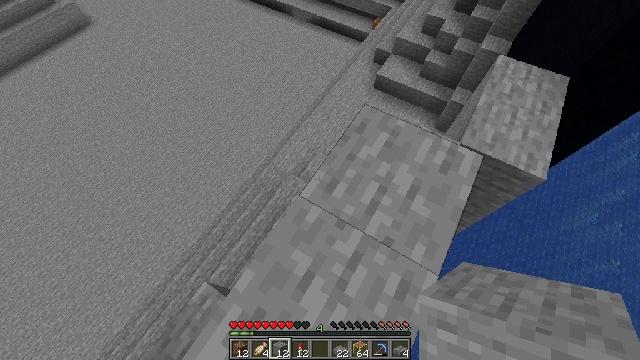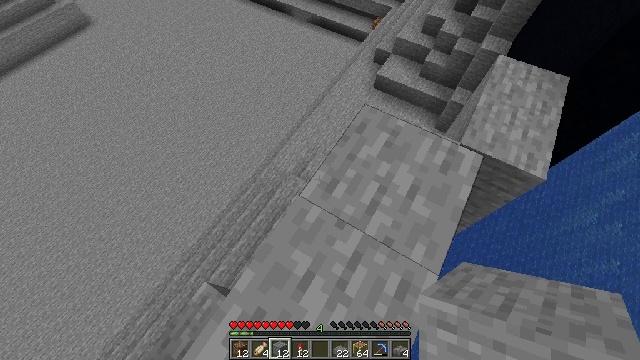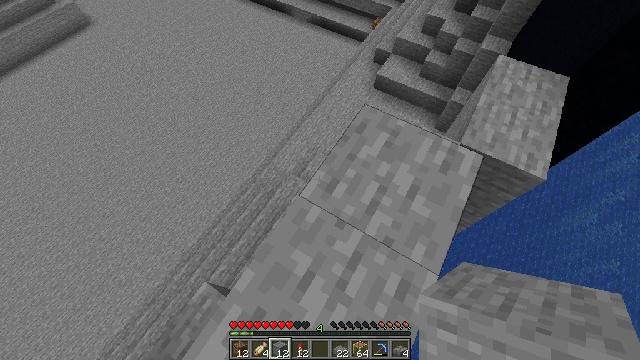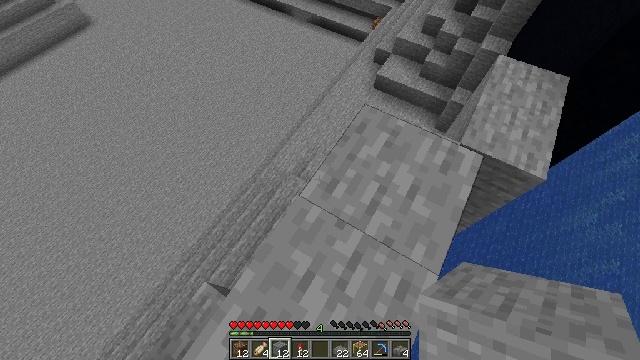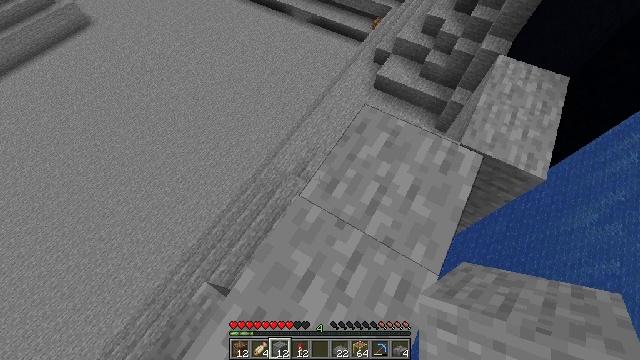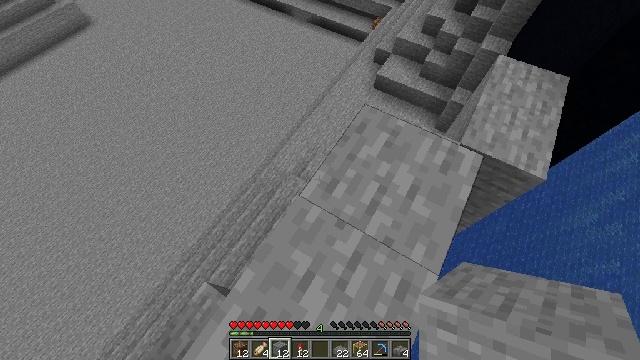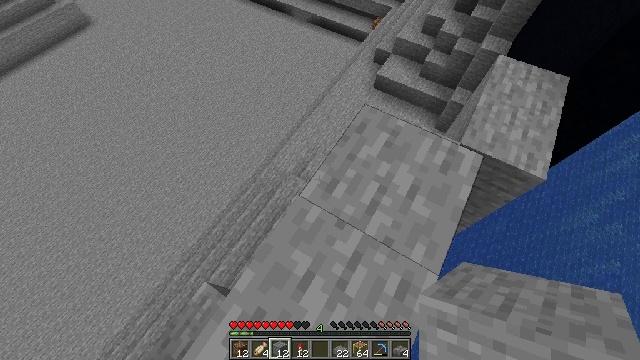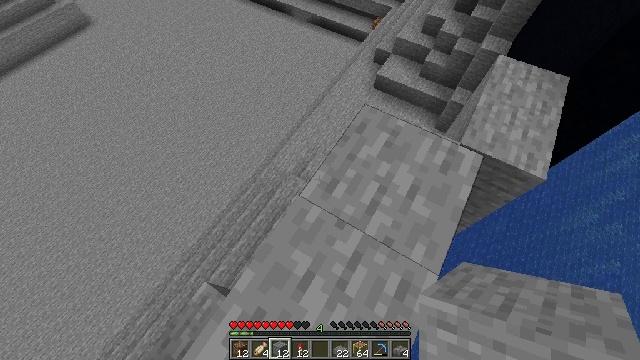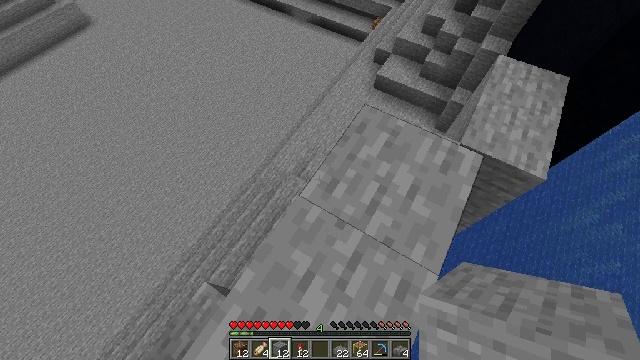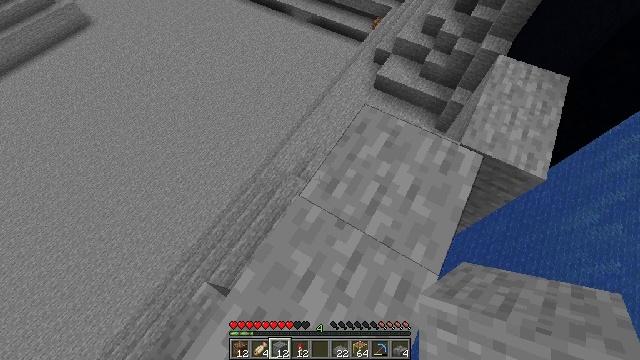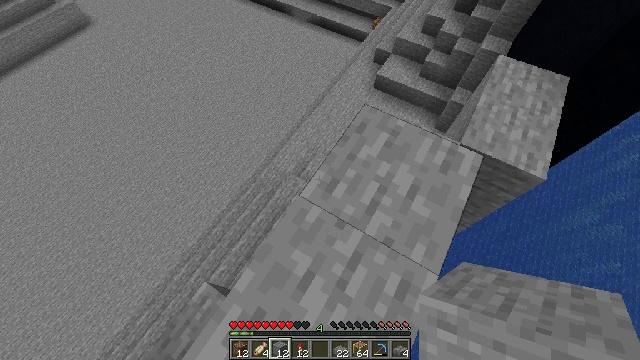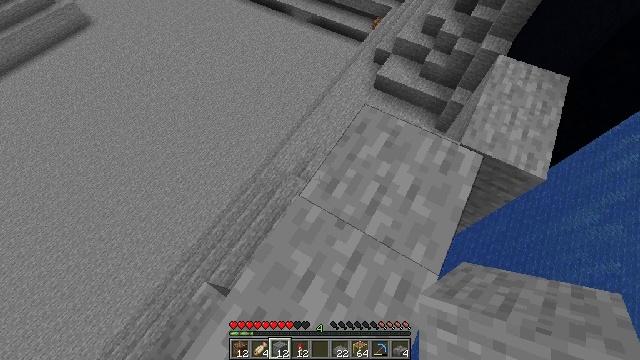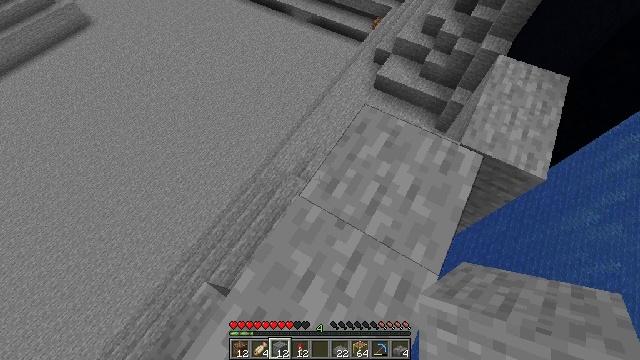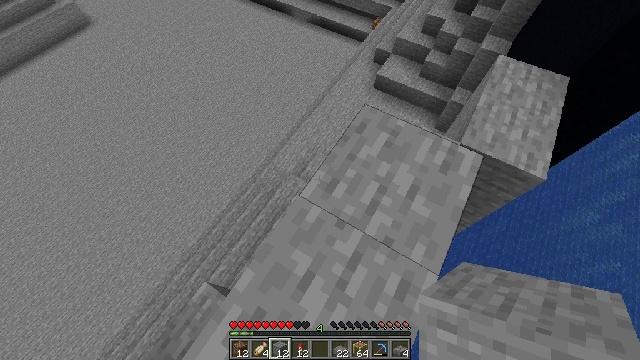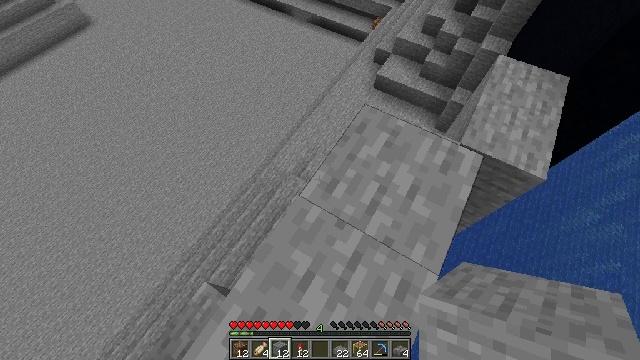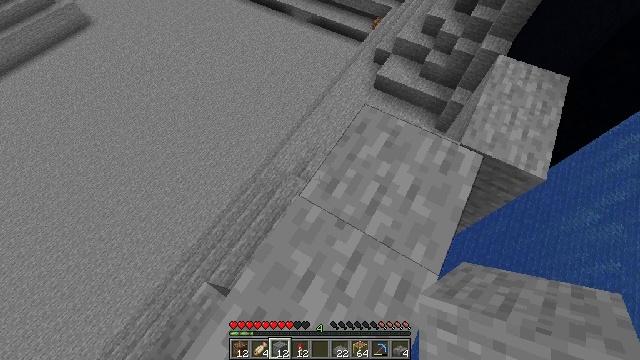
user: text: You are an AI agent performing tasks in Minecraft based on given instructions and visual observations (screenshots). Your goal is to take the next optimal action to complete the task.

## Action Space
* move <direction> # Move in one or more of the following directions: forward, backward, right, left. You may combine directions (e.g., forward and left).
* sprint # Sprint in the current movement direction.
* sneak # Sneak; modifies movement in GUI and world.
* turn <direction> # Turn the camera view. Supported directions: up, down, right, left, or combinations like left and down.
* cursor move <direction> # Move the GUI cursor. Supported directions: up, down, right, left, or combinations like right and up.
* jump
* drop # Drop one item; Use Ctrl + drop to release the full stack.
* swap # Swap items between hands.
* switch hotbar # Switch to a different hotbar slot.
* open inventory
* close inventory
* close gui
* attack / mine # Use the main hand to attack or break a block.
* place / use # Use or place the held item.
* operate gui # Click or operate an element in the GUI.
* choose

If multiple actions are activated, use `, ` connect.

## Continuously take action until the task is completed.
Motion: motion action
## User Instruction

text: Break the shulker box to collect it.
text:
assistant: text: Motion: no_op
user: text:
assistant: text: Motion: no_op
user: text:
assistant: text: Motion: no_op
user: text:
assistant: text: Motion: no_op
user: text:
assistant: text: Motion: no_op
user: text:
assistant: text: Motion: no_op
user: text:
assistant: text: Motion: no_op
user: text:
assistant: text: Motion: no_op
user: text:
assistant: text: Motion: no_op
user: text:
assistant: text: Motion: no_op
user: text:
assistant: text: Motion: no_op
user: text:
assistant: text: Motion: no_op
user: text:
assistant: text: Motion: no_op
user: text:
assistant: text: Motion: no_op
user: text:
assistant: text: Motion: no_op
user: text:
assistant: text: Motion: no_op
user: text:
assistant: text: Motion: no_op
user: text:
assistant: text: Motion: no_op
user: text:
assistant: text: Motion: no_op
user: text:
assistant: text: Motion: no_op
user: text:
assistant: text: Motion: no_op
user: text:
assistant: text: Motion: no_op
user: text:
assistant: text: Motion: no_op
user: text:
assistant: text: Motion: no_op
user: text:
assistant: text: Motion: no_op
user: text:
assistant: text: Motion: no_op
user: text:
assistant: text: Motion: no_op
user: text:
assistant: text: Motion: no_op
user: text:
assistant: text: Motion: no_op
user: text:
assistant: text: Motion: no_op